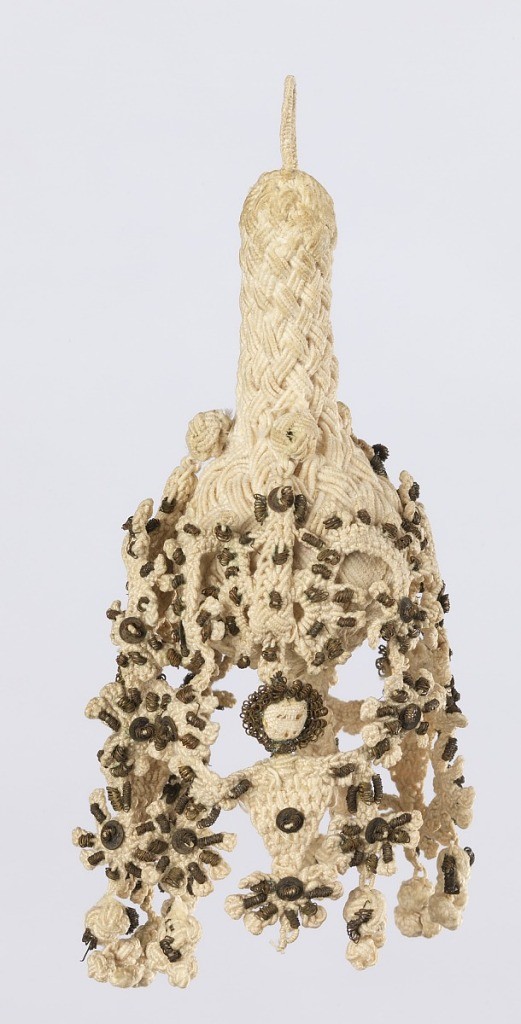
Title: Tassel
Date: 17th century
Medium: linen, metal wire Technique: braided and knotted
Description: Tassel of linen, braided and knotted. Single loop attached to pear-shaped tassel, from the middle of which are suspended three elaborately knotted human figures attached and holding on to one another. Figures decorated with metal wire and pailettes throughout.